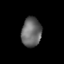
Tissue: lung
Cell type: Others
Senescence score: 0.2347
Nuclear area (px): 575
Mean DAPI intensity: 103.781